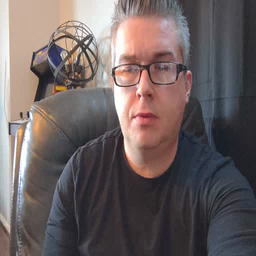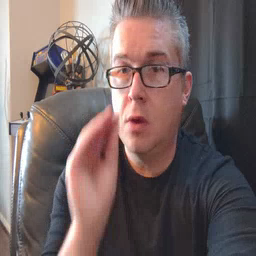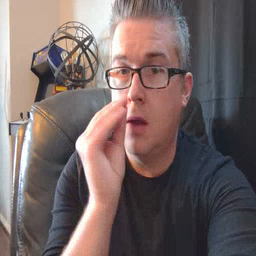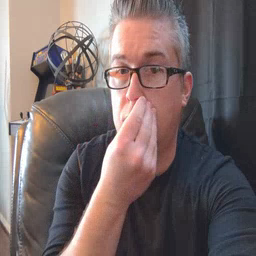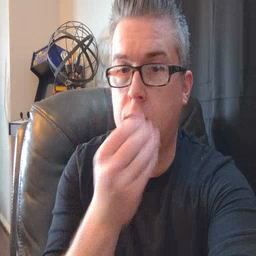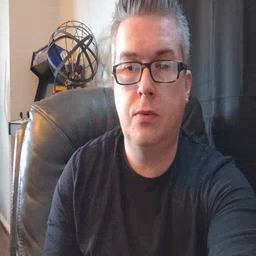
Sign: flower